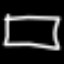
Label: square